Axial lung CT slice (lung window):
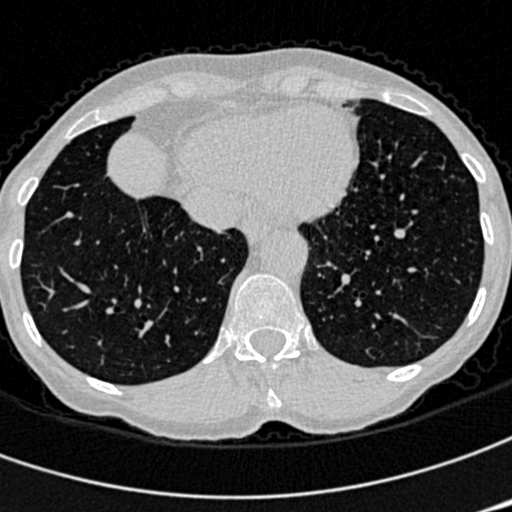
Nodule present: no